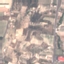
Label: PermanentCrop